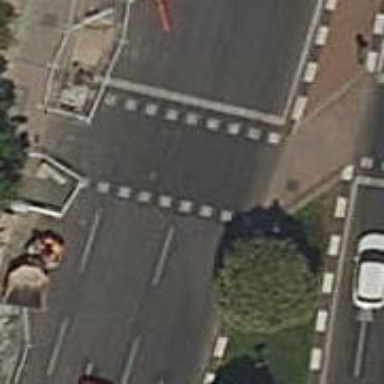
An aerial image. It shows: Zebra crossing with traffic signals. The crossing is marked by traffic lights.